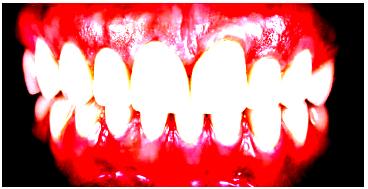
Condition: Gingivitis